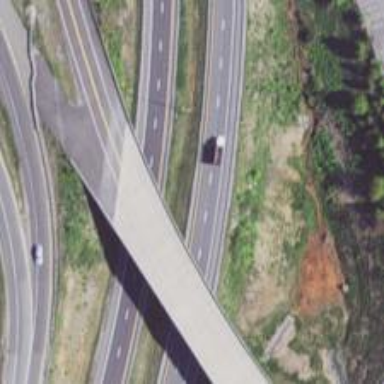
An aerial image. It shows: Service road that crosses over bridge.